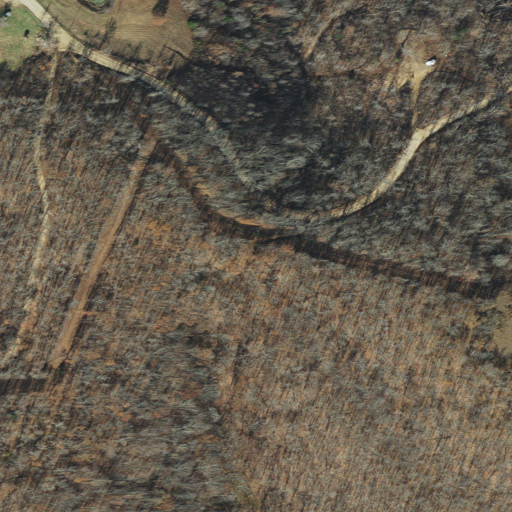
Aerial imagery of gap in Arkansas named Muddy Gap containing deciduous forest, open development, and pasture